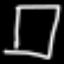
Label: square